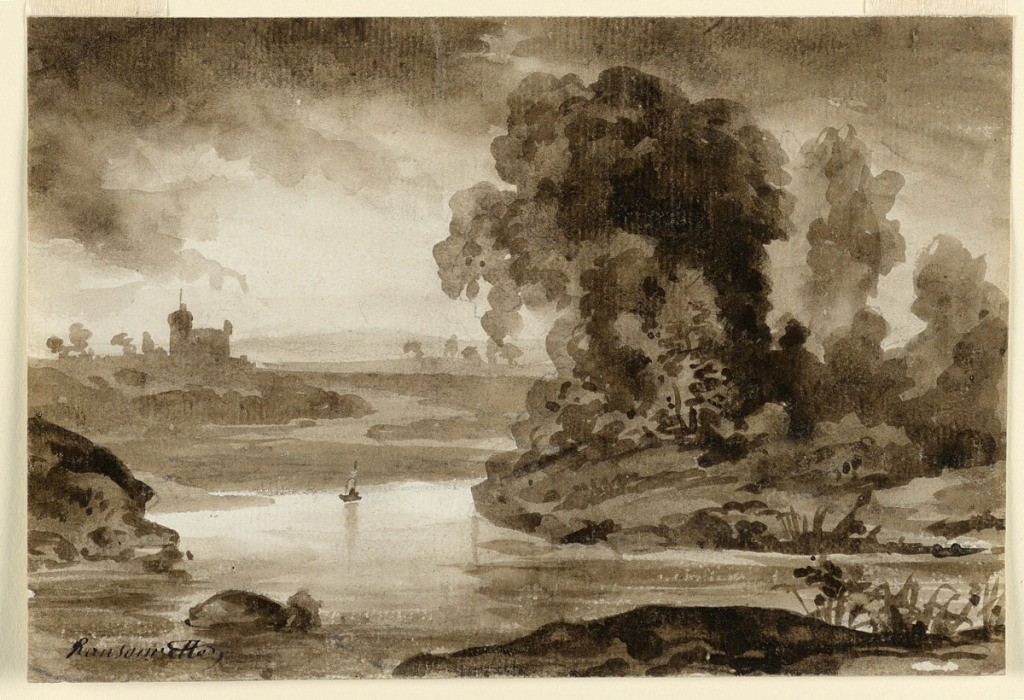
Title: A Landscape
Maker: Charles Nicolas Ransonnette, French, 1793 - 1877
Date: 1856
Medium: Graphite, brush and sepia wash on paper
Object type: Drawing
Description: A stream winds through hilly country. Groups of trees are at the right bank; a building in the left middle plane. A sailing boat is shown. Dark clouds.